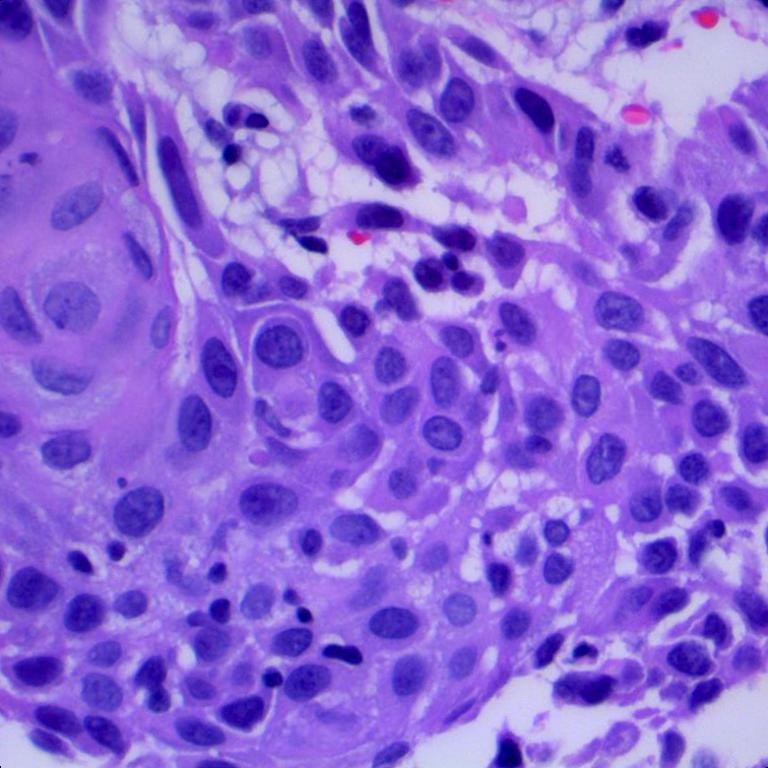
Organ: lung
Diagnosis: squamous carcinomas